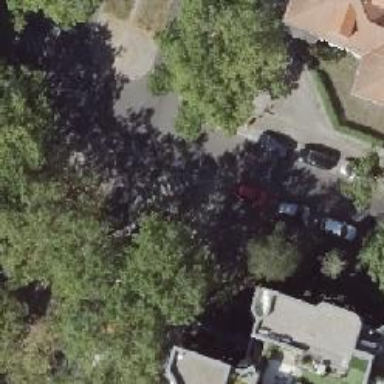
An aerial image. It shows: Residential road with asphalt surface. There are sidewalks on both sides of the road. The parking orientation is parallel with vehicles half on the kerb.